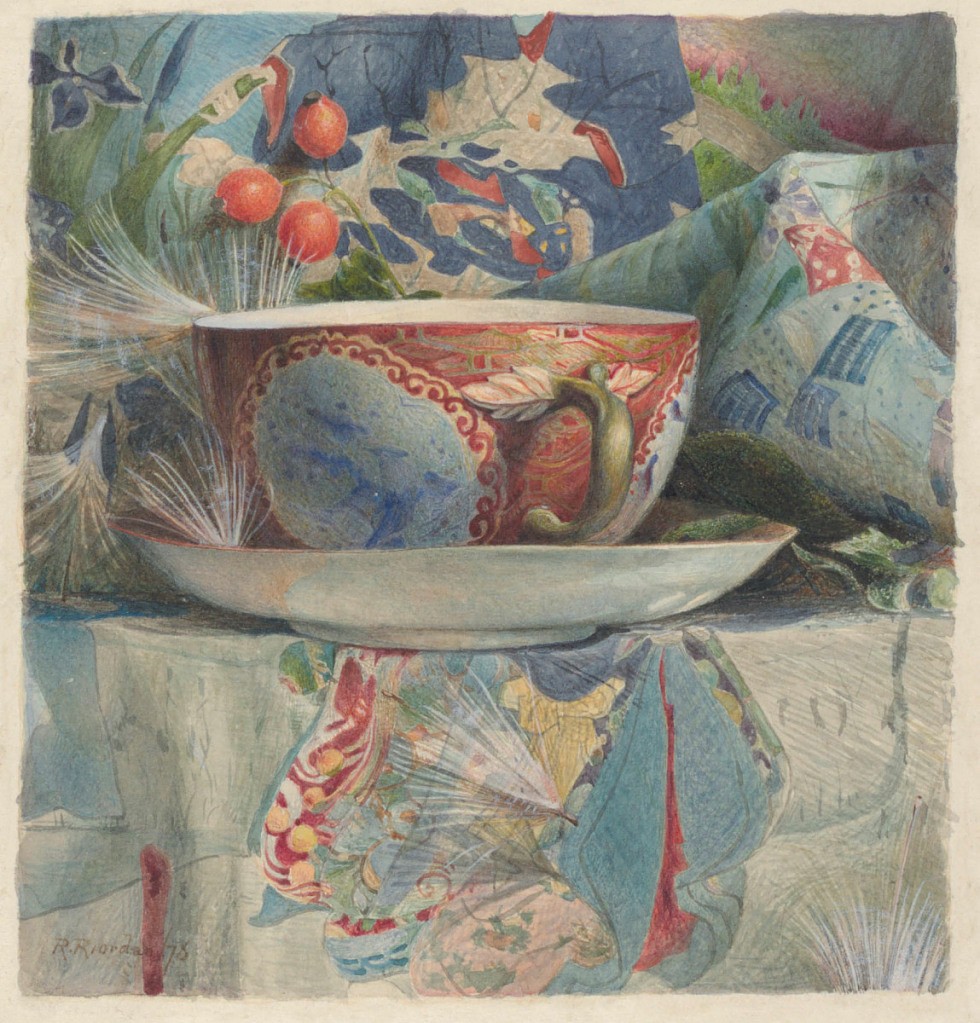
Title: Still Life with Tea Cup
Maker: Roger Riordan, 1848–1904
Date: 1876
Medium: Brush and watercolor, graphite on light grey paper
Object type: Drawing
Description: Still life showing a Japanese tea cup and textiles, and a few botanical motifs.